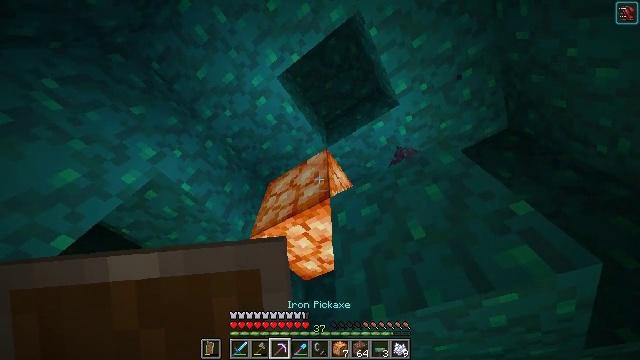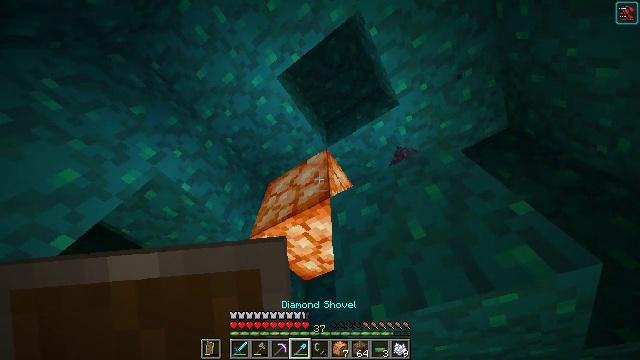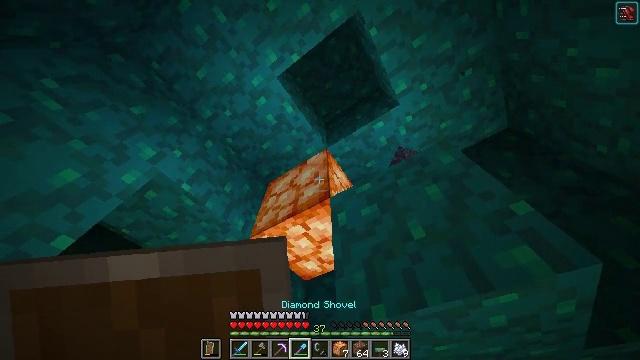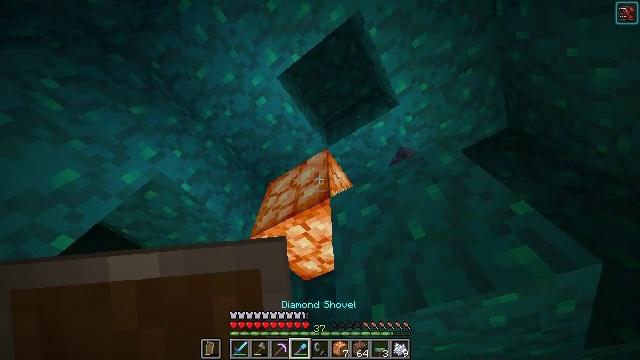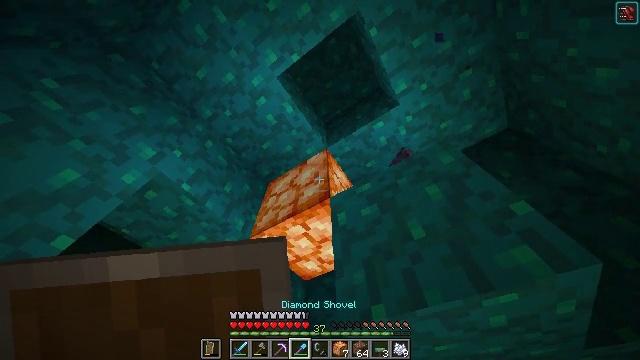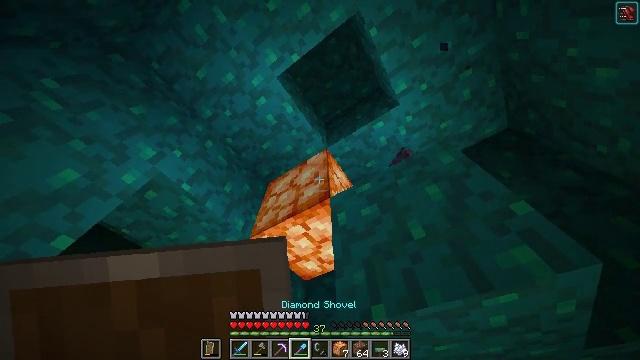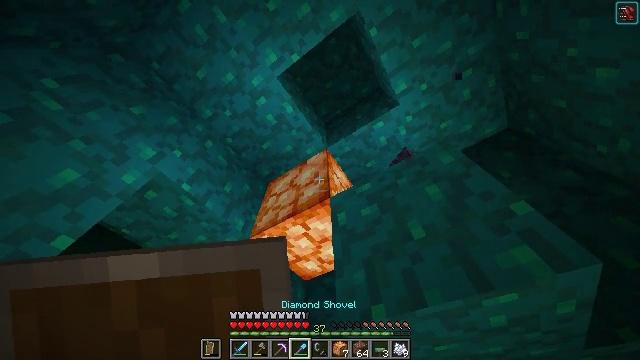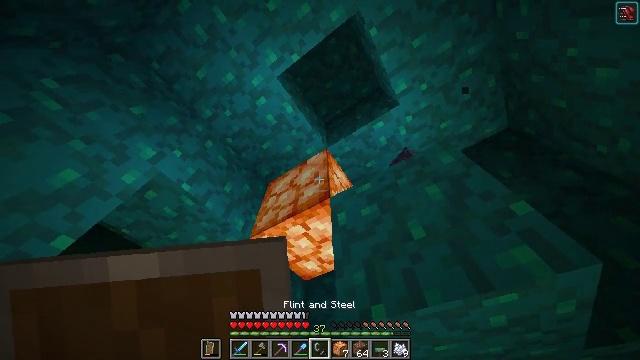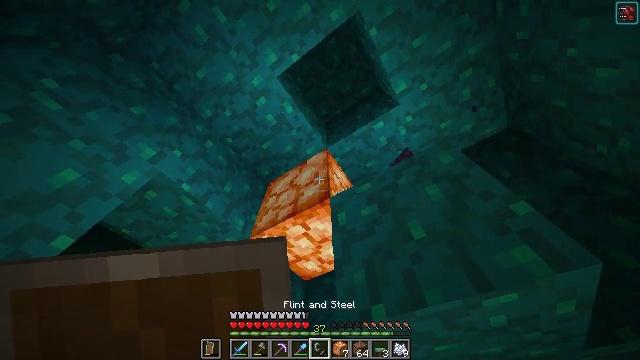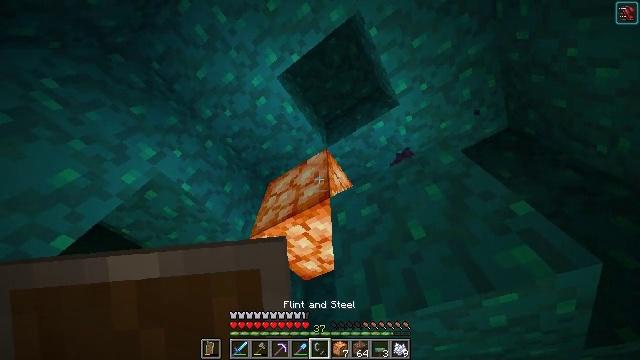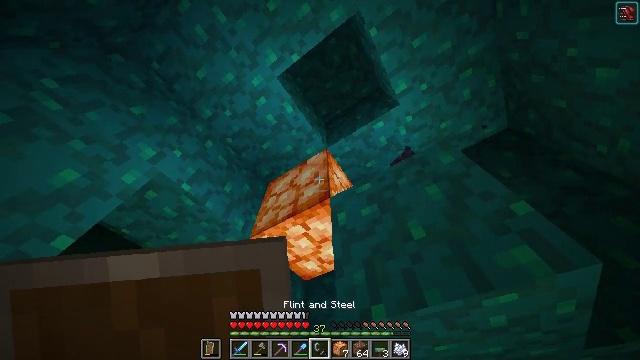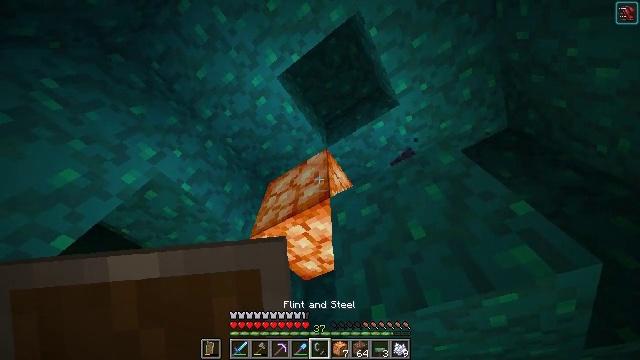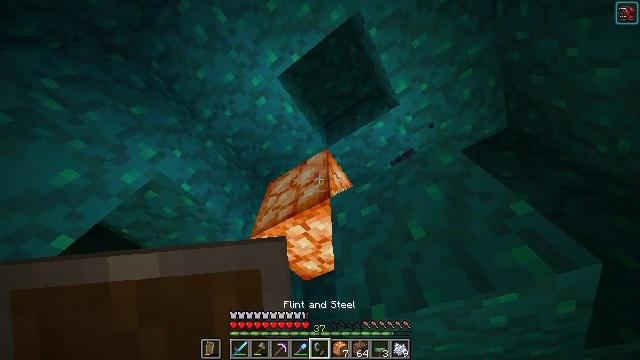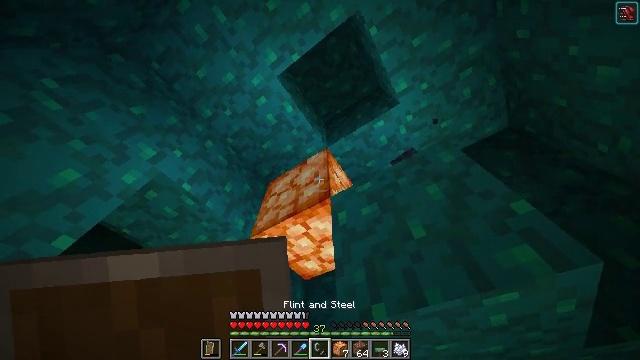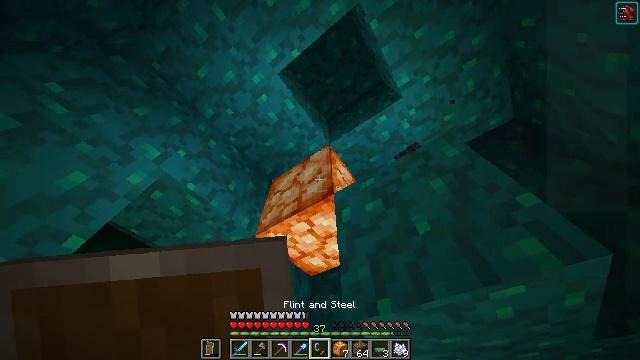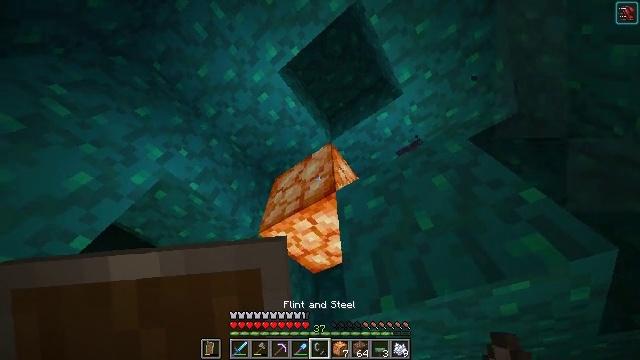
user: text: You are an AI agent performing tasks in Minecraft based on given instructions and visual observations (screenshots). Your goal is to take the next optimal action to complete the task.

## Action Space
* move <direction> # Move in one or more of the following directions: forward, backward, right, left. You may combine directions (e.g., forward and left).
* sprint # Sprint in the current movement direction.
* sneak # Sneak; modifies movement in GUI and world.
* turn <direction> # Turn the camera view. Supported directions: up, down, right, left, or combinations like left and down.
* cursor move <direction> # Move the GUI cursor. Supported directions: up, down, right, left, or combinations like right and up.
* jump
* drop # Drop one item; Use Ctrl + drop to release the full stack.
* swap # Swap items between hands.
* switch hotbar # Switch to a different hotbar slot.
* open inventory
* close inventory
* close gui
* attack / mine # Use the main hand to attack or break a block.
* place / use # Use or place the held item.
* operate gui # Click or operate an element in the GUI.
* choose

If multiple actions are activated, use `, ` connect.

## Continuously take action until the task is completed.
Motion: motion action
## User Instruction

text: Attack the shroomlight to pick it up.
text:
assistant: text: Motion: no_op
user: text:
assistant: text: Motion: no_op
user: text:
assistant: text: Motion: no_op
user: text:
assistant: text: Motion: no_op
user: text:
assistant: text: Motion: no_op
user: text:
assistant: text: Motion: no_op
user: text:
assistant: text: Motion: no_op
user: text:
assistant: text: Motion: no_op
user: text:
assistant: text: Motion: no_op
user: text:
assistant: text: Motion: no_op
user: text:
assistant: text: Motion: no_op
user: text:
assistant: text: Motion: no_op
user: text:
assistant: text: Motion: no_op
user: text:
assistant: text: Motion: turn left
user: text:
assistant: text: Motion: no_op
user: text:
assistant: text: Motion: no_op
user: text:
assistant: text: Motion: no_op
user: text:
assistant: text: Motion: no_op
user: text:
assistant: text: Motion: no_op
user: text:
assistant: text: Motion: no_op
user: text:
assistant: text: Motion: no_op
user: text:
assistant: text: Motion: turn left
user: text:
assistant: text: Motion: turn left and down
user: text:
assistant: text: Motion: attack / mine
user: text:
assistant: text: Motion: attack / mine
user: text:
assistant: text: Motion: attack / mine
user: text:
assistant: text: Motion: attack / mine
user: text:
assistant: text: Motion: attack / mine
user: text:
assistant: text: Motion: attack / mine
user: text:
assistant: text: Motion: attack / mine